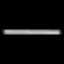
Label: line